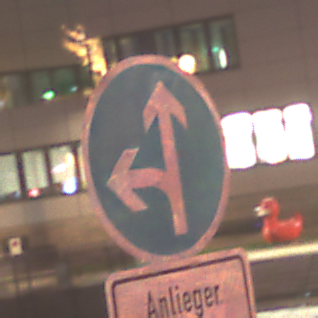
Verkehrszeichen: VorgeschriebeneFahrtrichtungGeradeausOderLinks
Zusatzzeichen unten: PersonengruppenFrei2
Umgebung: Outdoor, Urban
Tageszeit: Night
Wetter: PartlyCloudy
Licht: Artificial
Jahreszeit: NotSpecified
Kontrast: HighContrast